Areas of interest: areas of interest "Yingtai Plaza"
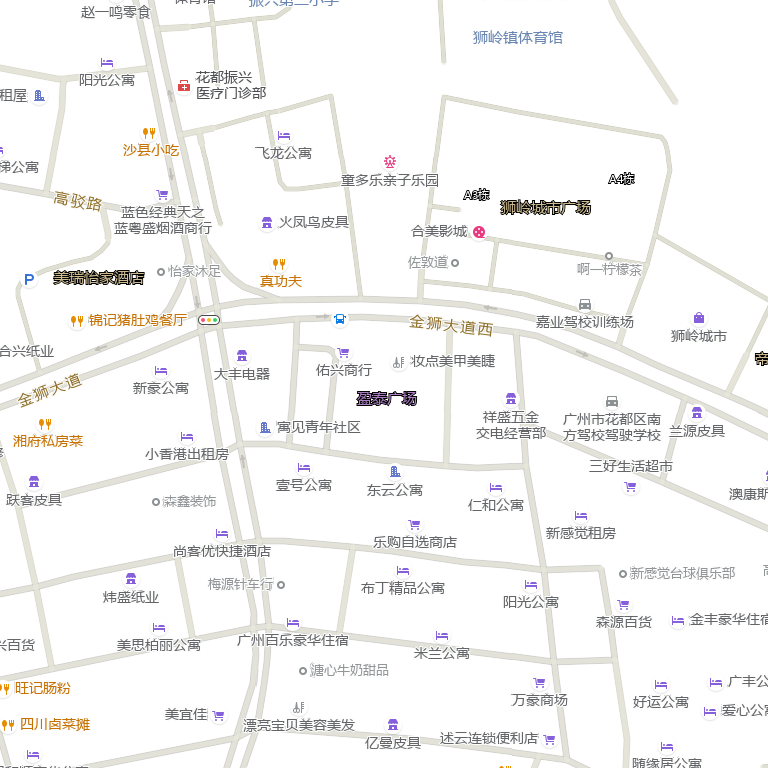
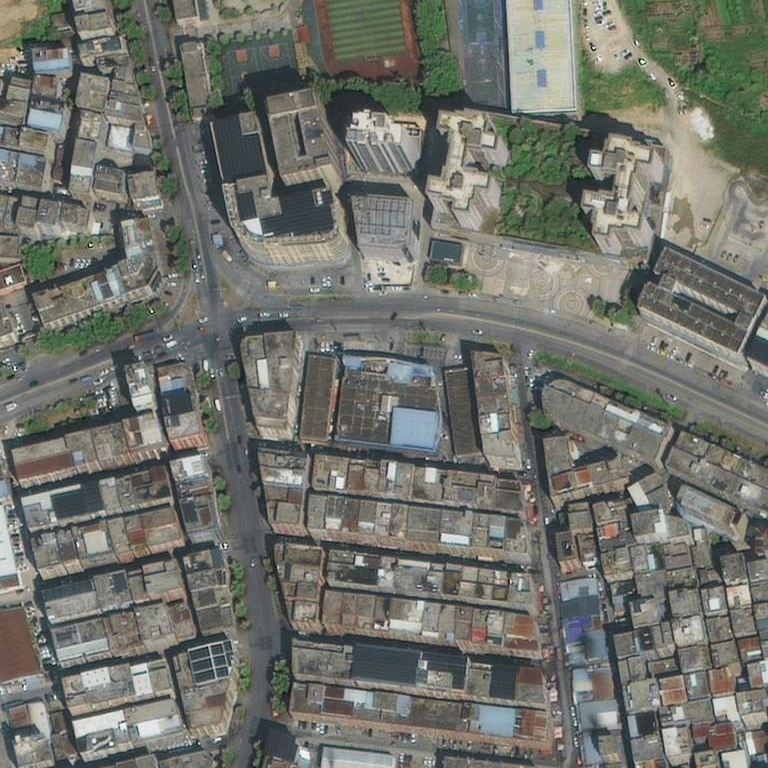